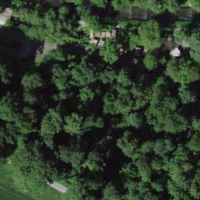
EUNIS habitat code: 53
Species observed at this site:
Cornus sanguinea
Calopteryx virgo
Lamium galeobdolon
Prunus padus